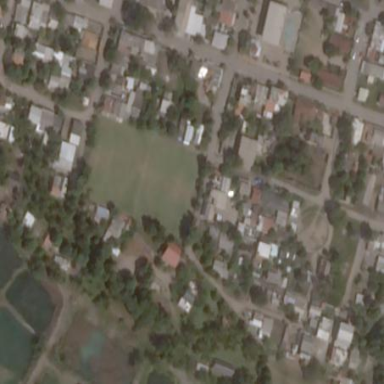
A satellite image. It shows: Soccer pitch designated for leisure and sports activities.